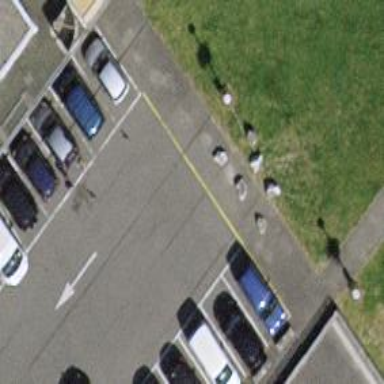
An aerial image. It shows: Road serving as parking aisle.